Field crop: maize
Growth stage: 2
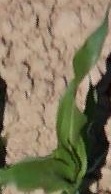
Species: maize